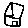
Label: house